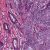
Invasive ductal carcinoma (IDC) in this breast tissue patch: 1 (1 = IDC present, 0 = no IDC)